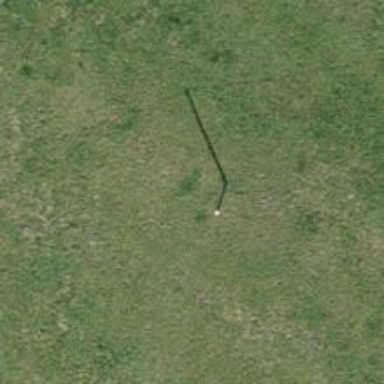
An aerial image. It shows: Power pole.